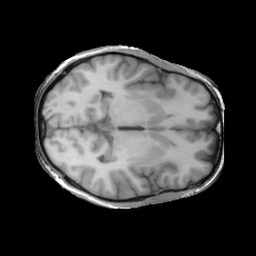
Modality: T1w
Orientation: axial
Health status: ill
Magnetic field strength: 3 T